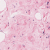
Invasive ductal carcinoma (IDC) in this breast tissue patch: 0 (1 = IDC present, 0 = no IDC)